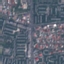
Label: Residential